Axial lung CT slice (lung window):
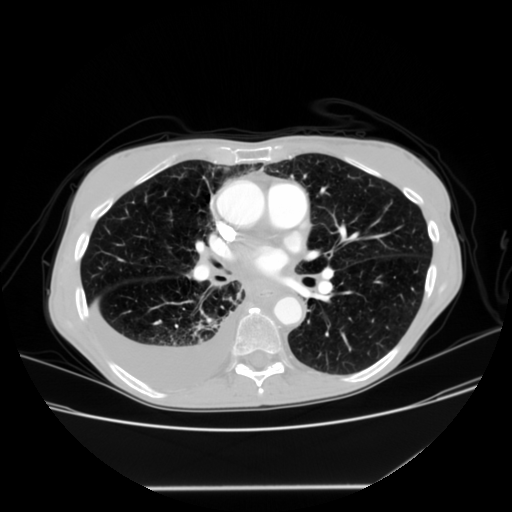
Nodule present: no